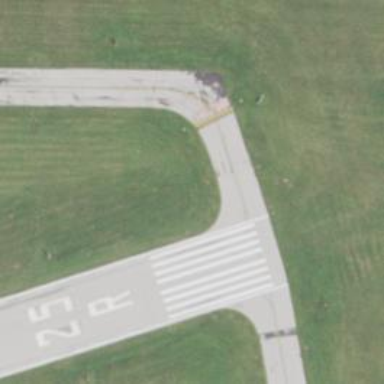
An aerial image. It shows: View of taxiway at the airport.